Field crop: maize
Growth stage: 2
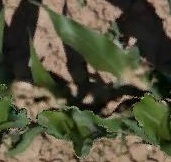
Species: maize